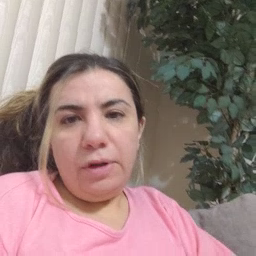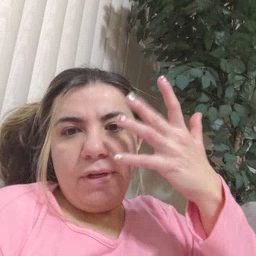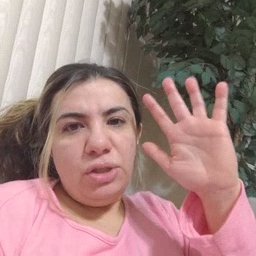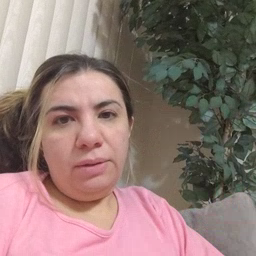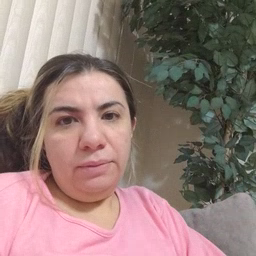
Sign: finish